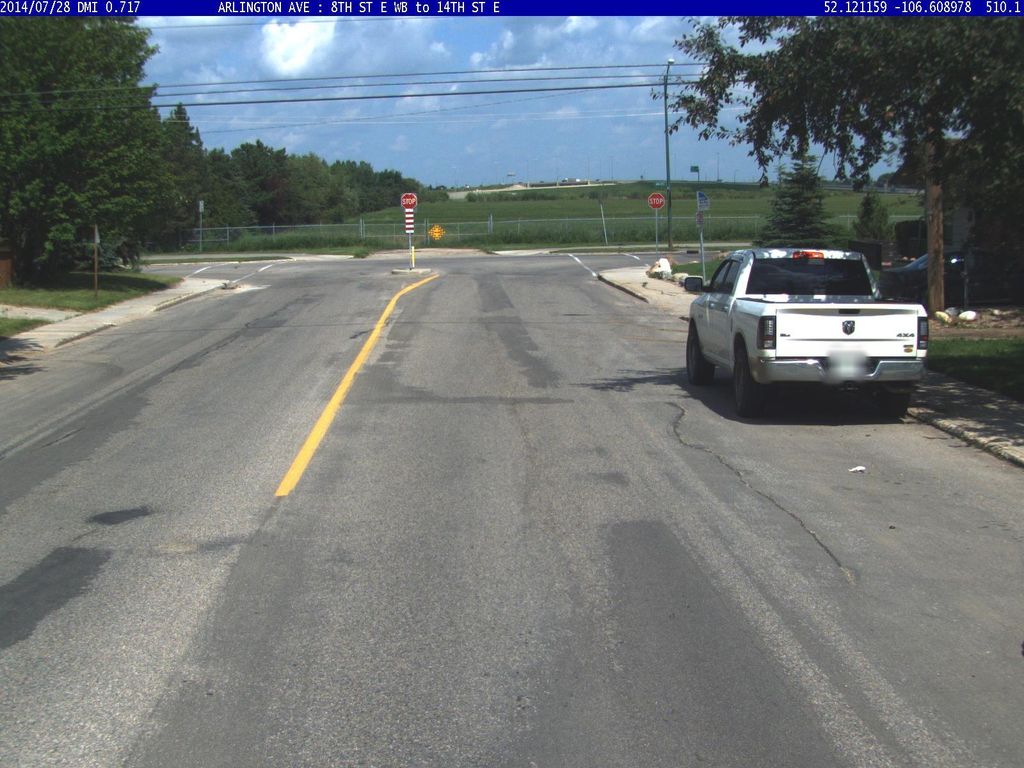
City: saskatoon